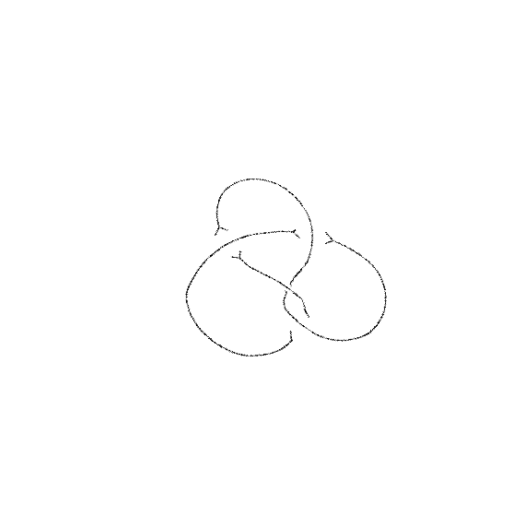
Crossing number: 4